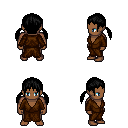
a pixel art fantasy rpg character, male body template, human, dark skin, brown robe, metal pants, black twin-tailed hairstyle, four views (front, back, left, right), 2x2 character sprite sheet, small pixel art, hard edges, no anti-aliasing